Group 1:
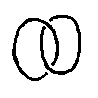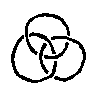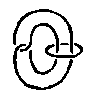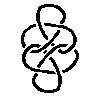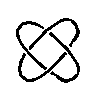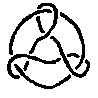
Group 2:
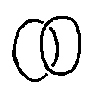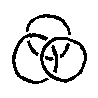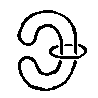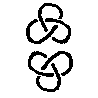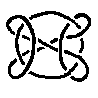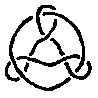
Rule separating the two groups: Loops are entangled (in 3-D) vs. loops can be separated (in 3-D).
Concepts: imagined_motion, knot, motion, topological_transformation
Author: Jago Collins